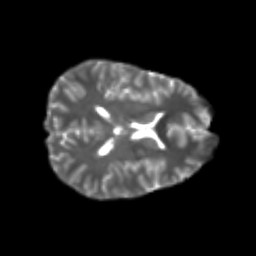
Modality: T2w
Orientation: axial
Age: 22
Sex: female
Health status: healthy
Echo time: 0.074 s